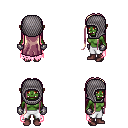
a pixel art fantasy rpg character, female body template, orc, green skin, pink tattered cape, white pants, white blonde extra-long hairstyle, chain hood, metal gloves, maroon shoes, four views (front, back, left, right), 2x2 character sprite sheet, small pixel art, hard edges, no anti-aliasing